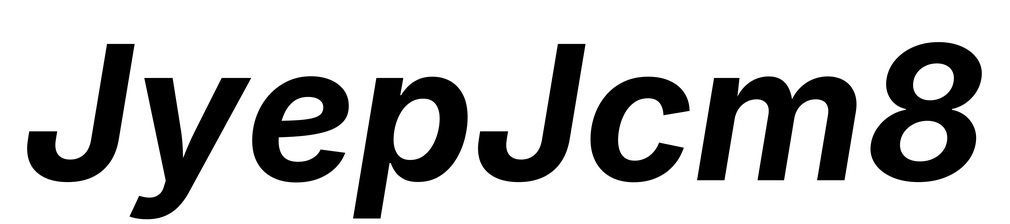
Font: Inter-Italic_Bold_Italic